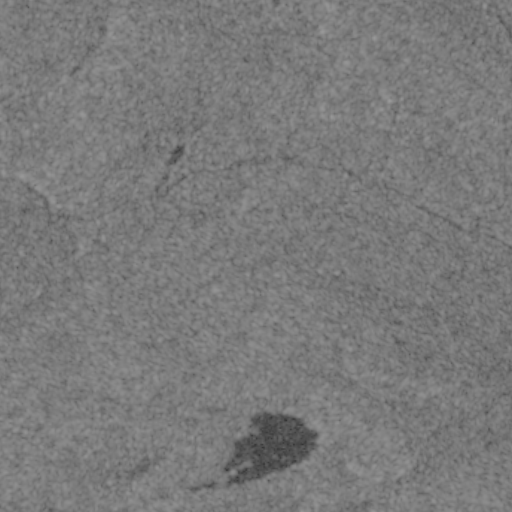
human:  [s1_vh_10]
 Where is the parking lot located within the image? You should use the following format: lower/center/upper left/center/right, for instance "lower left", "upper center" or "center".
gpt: The parking lot is located in the center of the image.
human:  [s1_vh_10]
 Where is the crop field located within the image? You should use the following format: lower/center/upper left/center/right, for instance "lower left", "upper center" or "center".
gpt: There is no crop field in the image.

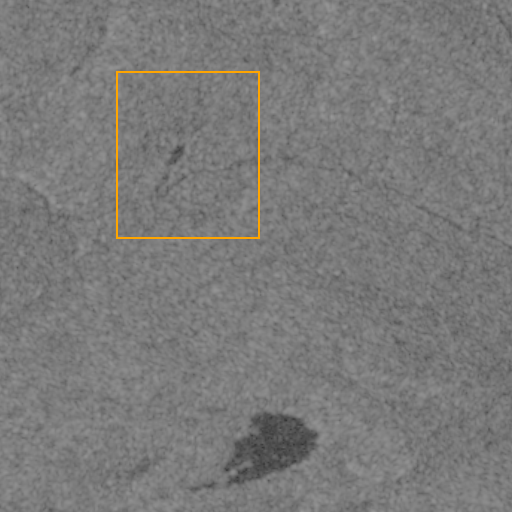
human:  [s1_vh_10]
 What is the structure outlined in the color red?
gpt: There is no red outline.
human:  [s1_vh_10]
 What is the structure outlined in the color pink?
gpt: There is no structure outlined in pink.